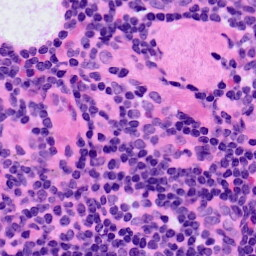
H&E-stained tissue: LymphNode